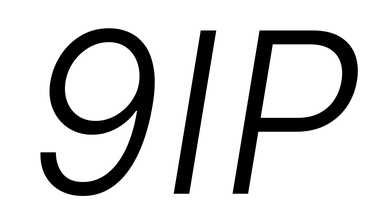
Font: Inter-Italic_Light_Italic